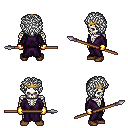
a pixel art fantasy rpg character, male body template, skeleton, purple robe, white pants, white curly afro hairstyle, gold tiara, gold gloves, brown shoes, spear, four views (front, back, left, right), 2x2 character sprite sheet, small pixel art, hard edges, no anti-aliasing